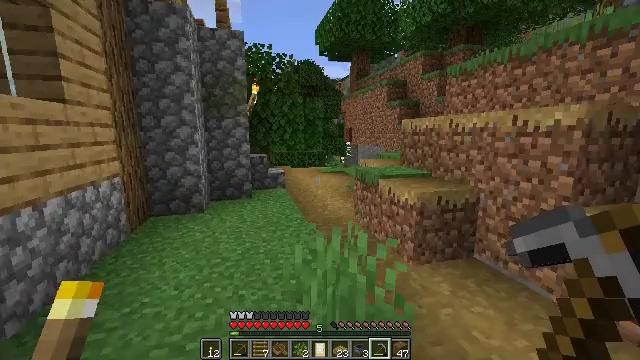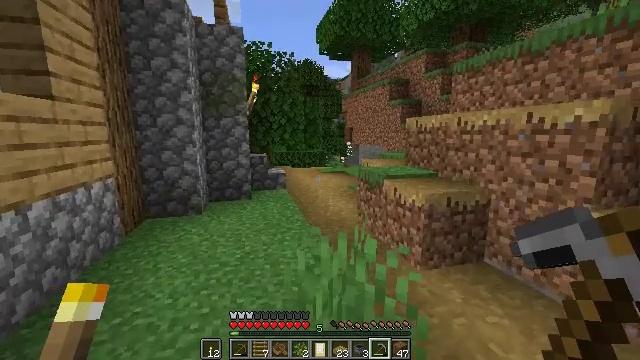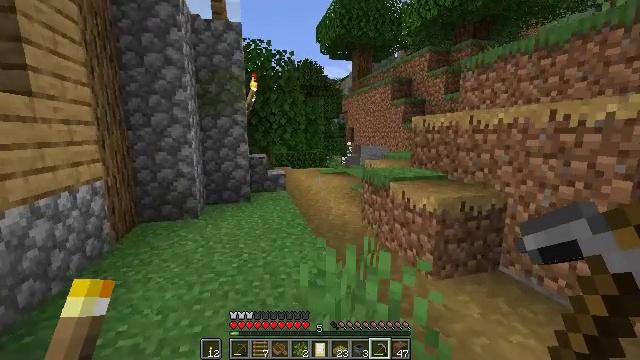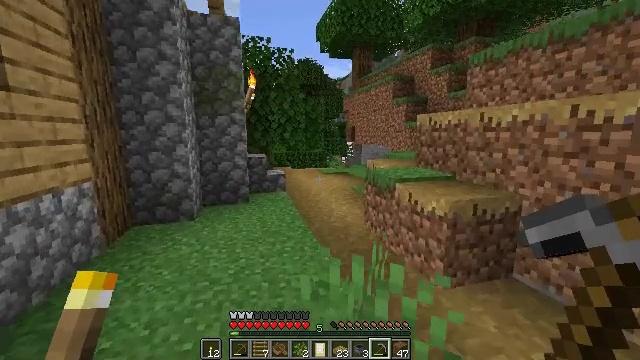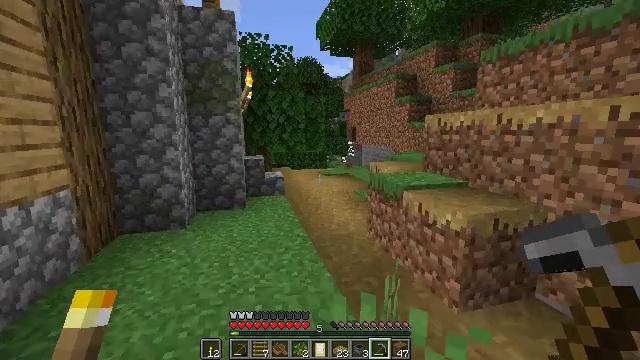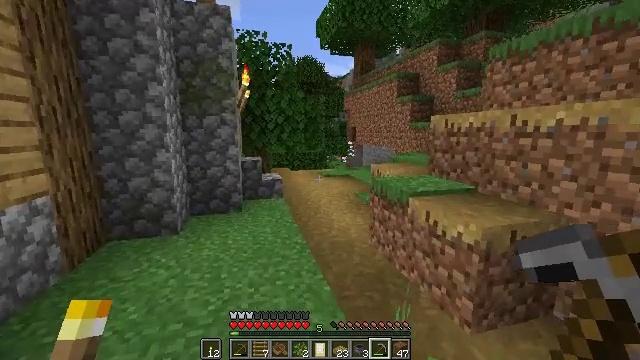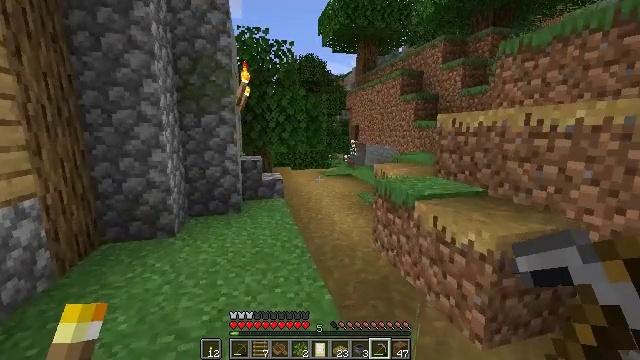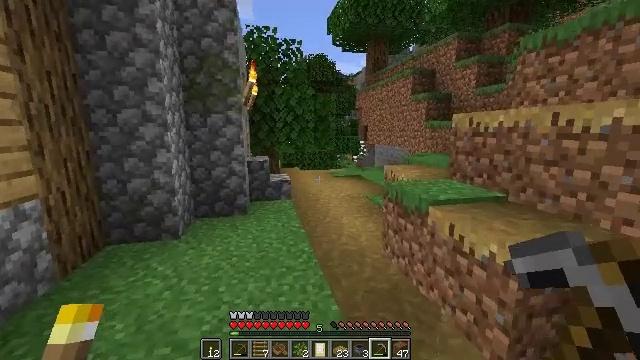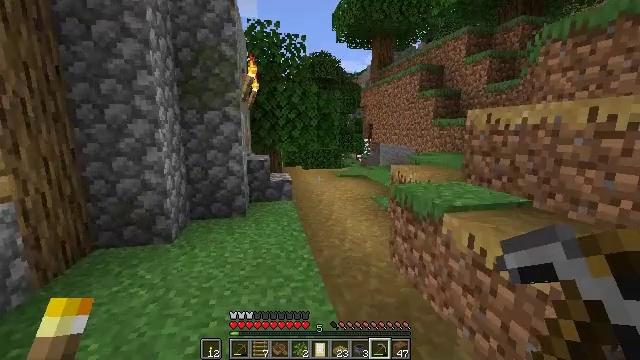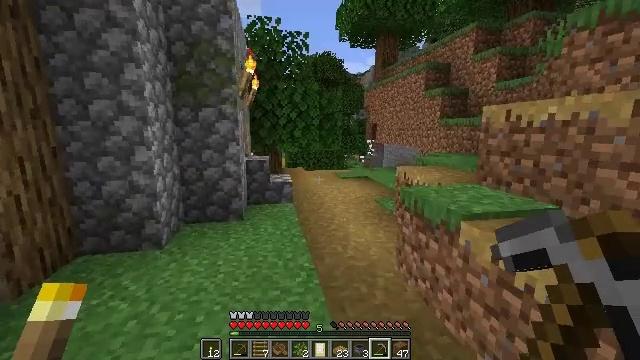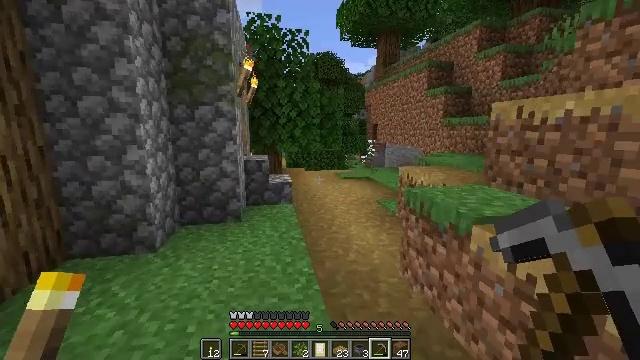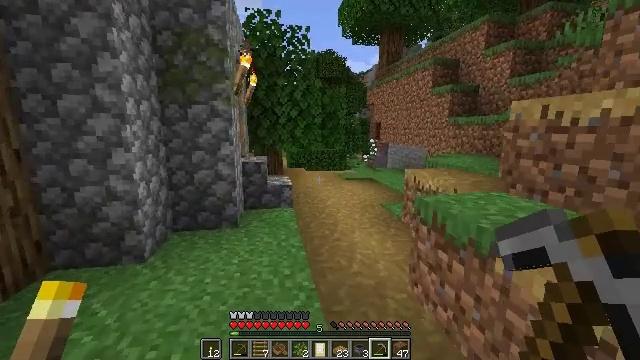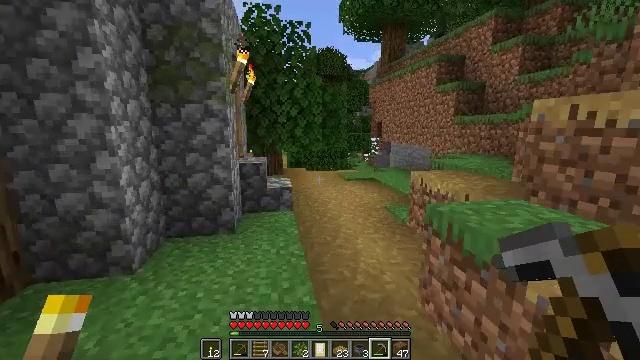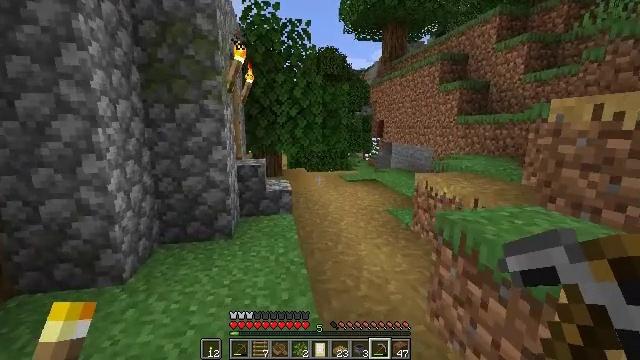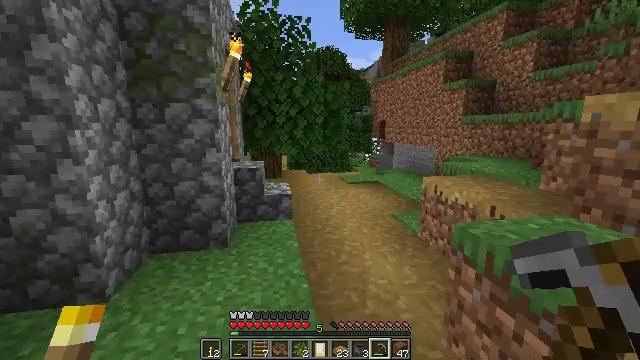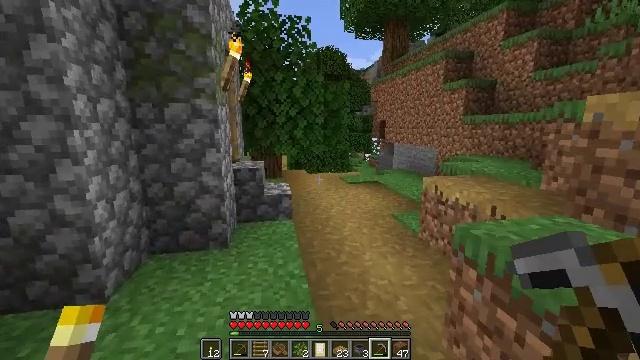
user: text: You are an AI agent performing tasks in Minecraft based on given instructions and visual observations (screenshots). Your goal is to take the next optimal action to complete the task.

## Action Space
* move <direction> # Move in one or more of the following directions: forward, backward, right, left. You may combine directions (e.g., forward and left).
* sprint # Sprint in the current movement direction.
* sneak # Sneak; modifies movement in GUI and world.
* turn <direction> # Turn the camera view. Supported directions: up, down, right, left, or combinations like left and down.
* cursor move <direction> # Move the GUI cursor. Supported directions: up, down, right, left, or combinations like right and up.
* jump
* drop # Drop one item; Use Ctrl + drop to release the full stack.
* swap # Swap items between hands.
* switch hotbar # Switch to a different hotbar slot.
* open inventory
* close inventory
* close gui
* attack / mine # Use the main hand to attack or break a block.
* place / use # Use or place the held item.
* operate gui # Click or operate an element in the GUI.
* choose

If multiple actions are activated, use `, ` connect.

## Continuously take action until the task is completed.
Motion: motion action
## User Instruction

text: Gather the cauldron for reuse.
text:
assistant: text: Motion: move forward
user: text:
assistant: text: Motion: move forward
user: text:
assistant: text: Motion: move forward
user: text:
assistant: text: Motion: move forward
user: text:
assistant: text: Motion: move forward
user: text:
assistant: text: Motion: move forward
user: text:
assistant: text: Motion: move forward, turn left
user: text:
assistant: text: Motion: move forward
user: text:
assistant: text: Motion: move forward
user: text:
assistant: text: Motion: move forward
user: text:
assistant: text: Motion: move forward
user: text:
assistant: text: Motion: move forward
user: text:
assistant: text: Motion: move forward
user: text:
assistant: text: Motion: move forward
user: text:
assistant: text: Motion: move forward
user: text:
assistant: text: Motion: move forward
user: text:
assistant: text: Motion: move forward
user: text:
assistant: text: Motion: move forward
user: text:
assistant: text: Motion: move forward, turn left and down
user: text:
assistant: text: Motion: move forward, turn left and down
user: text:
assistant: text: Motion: move forward, turn left and down
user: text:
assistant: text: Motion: move forward, turn left and down
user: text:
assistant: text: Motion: turn left
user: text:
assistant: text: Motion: turn left
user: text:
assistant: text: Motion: turn left
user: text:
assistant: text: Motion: turn left
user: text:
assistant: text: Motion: turn left
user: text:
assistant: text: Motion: no_op
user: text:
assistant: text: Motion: no_op
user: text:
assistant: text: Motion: no_op